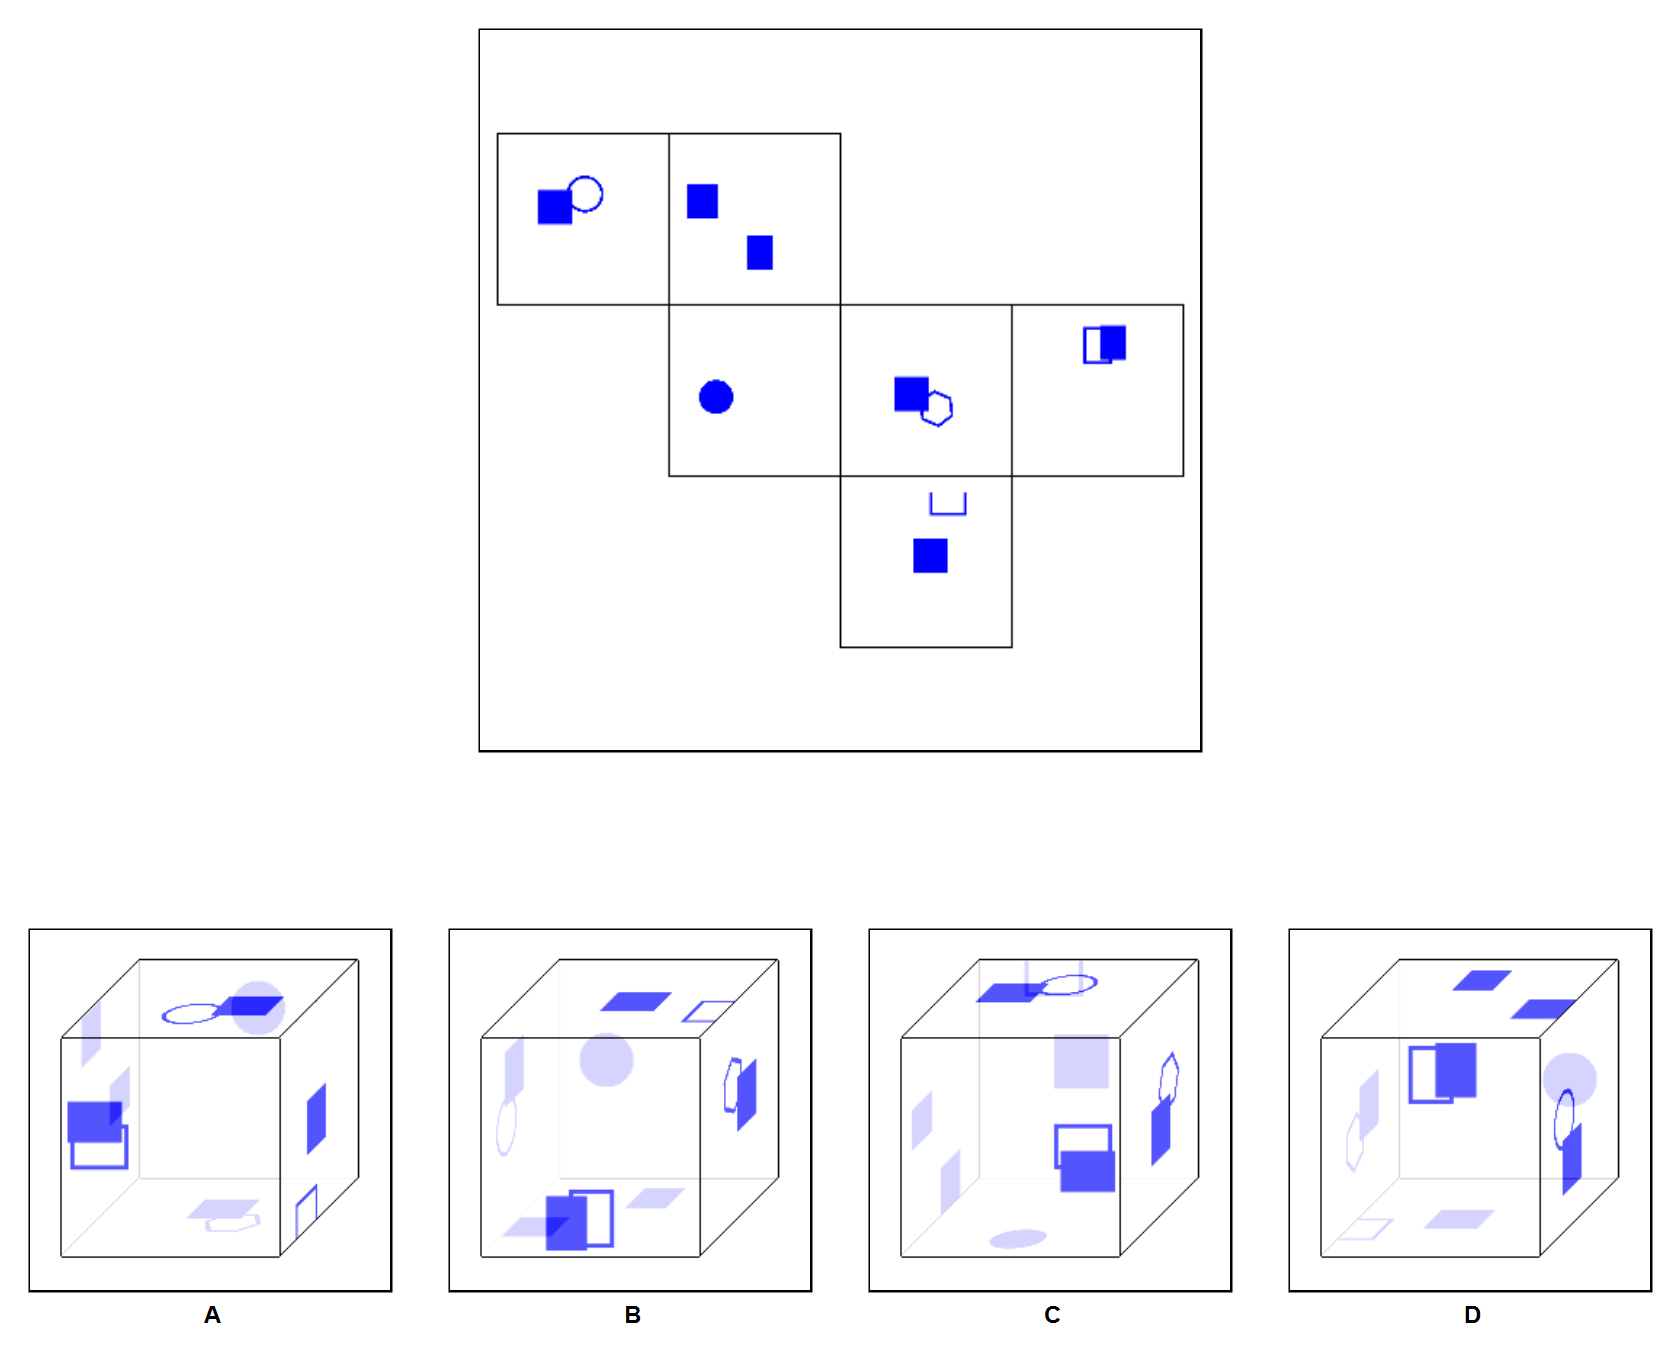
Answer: C